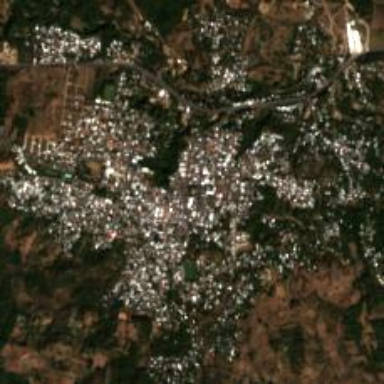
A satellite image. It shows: Town.